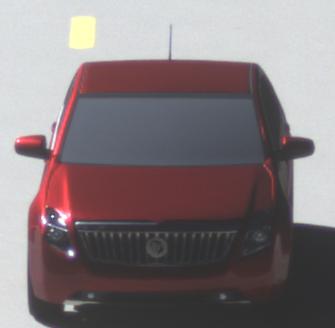
Make: Mercury
Model: Milan
Detailed model: -
Model produced from: 2009
Model produced until: 2010
Doors: 4
Color: red
Road condition: dry road
Daytime: midday
Contrast: high contrast